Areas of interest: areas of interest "Business Office Building"
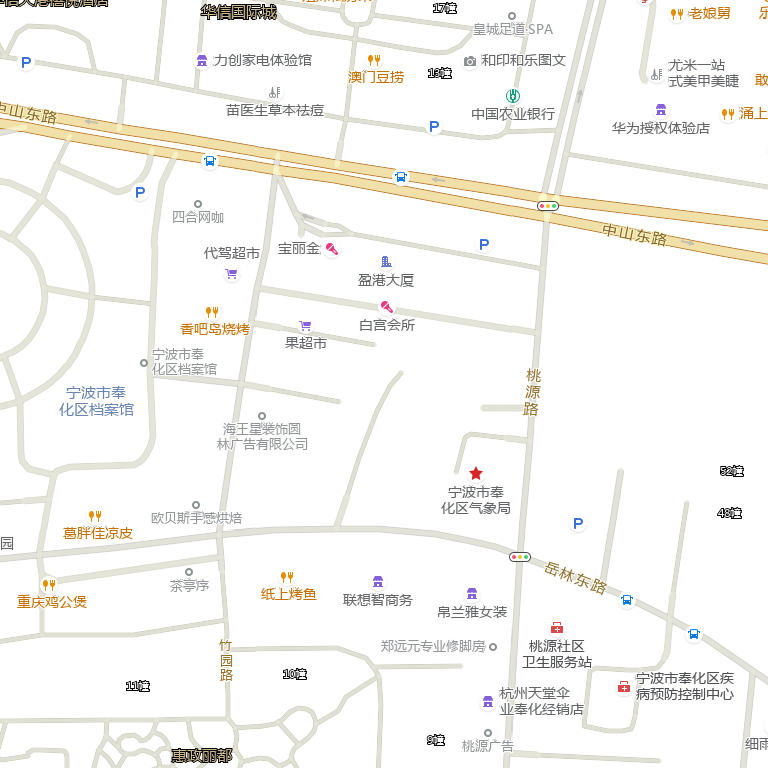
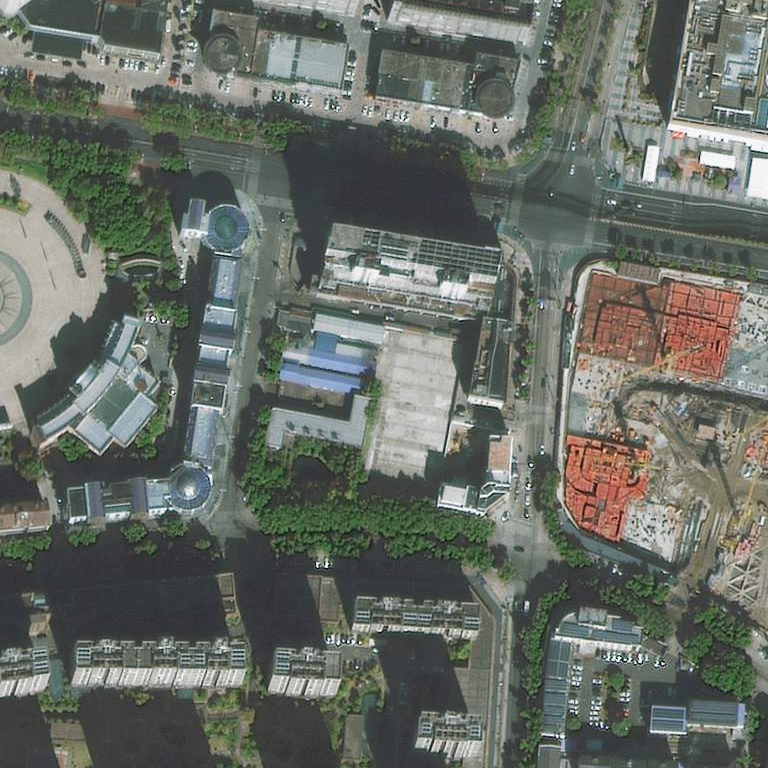